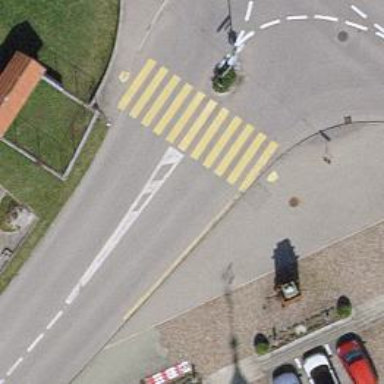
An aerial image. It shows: Zebra crossing on the road.